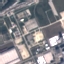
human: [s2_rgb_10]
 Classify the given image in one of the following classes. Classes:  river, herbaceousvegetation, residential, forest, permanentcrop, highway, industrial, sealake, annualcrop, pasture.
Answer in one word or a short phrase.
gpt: Industrial